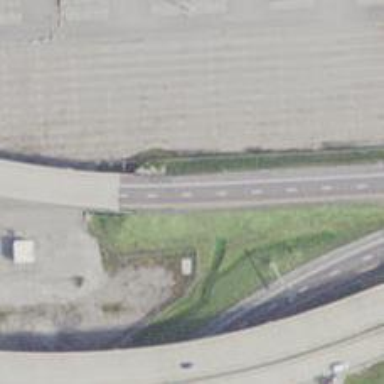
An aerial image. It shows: Asphalt motorway link.